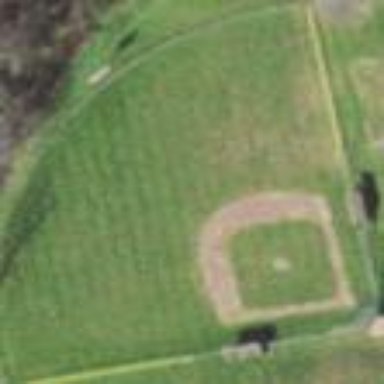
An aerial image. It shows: Baseball pitch for leisure and sports activities.